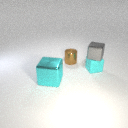
small cyan rubber cube below small gray metal cube